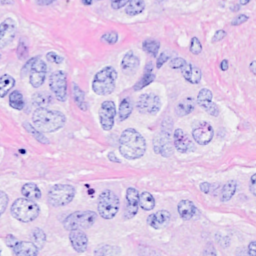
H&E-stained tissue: Breast